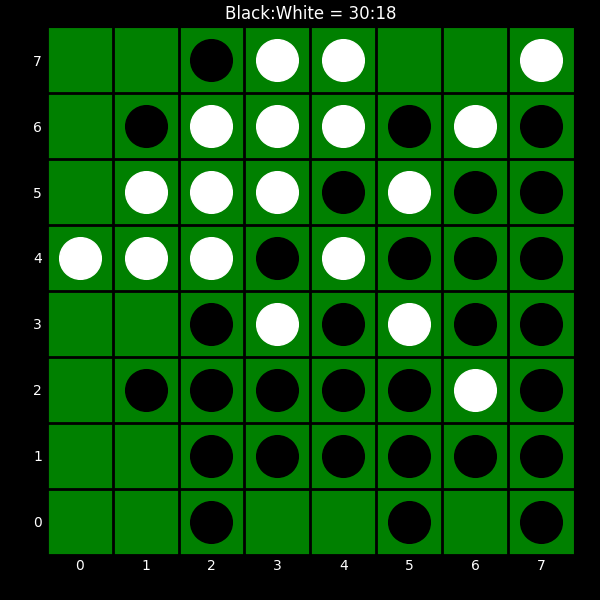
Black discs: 30
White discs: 18